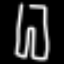
Label: pants